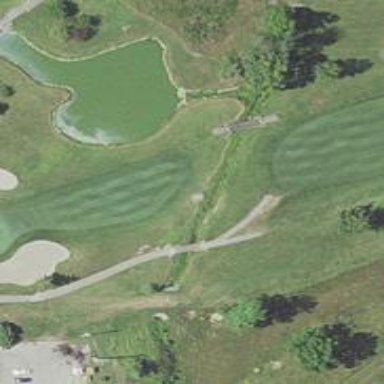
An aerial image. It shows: Path used for both walking and golf.